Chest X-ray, PA view. Patient: 51 years old, sex F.
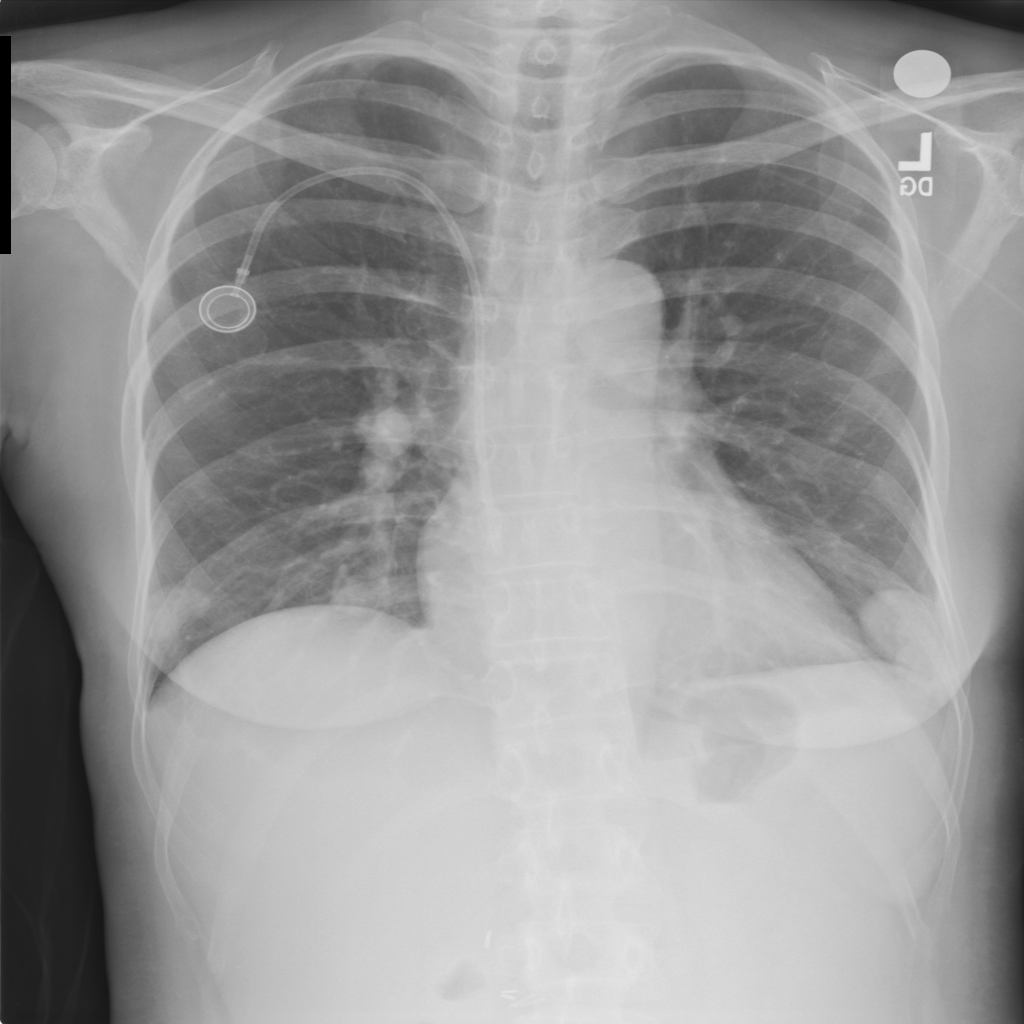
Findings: Mass